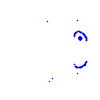
Particle: electron